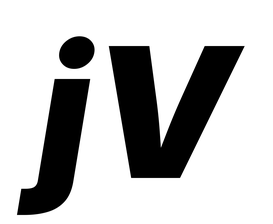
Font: Inter-Italic_Black_Italic